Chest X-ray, PA view. Patient: 50 years old, sex M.
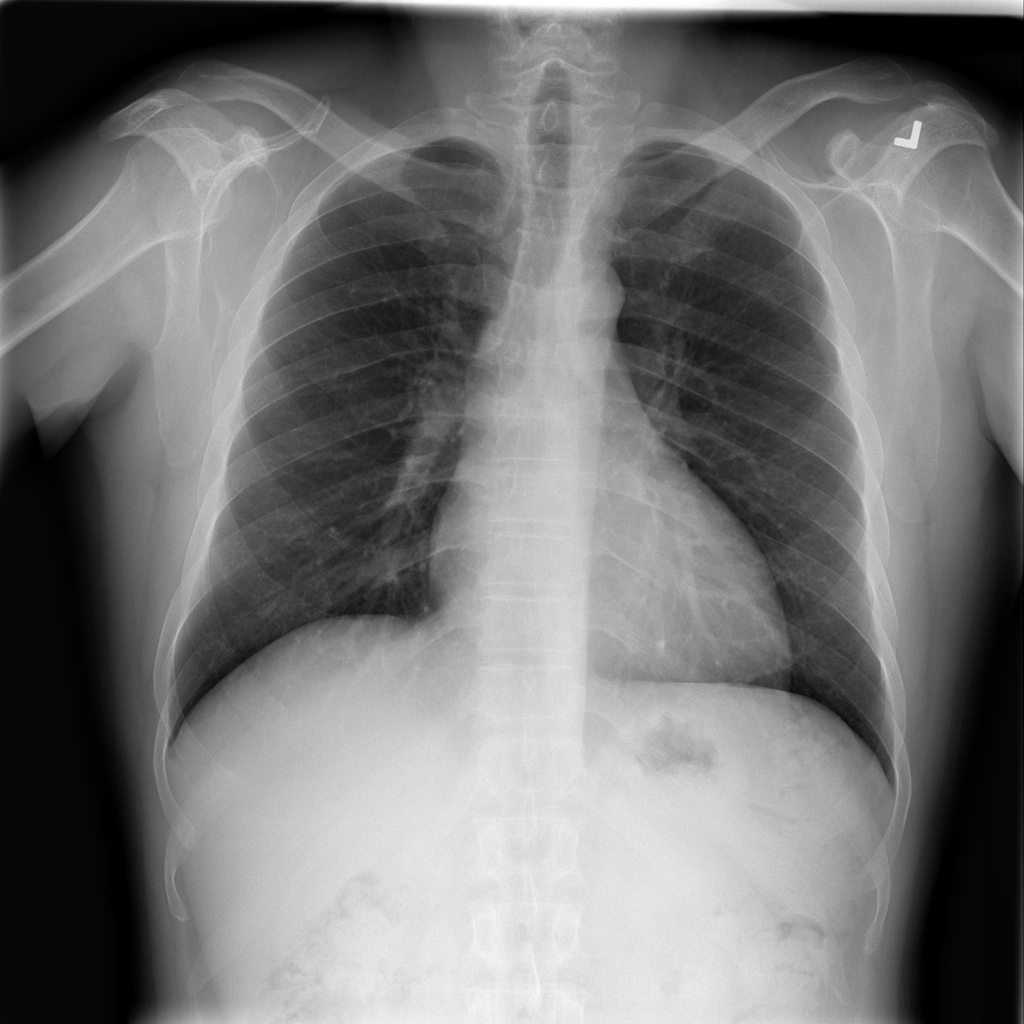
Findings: No Finding